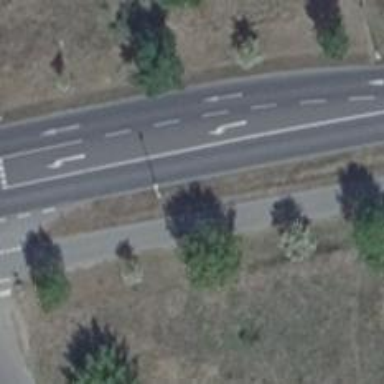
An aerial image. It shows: Secondary road with asphalt surface.